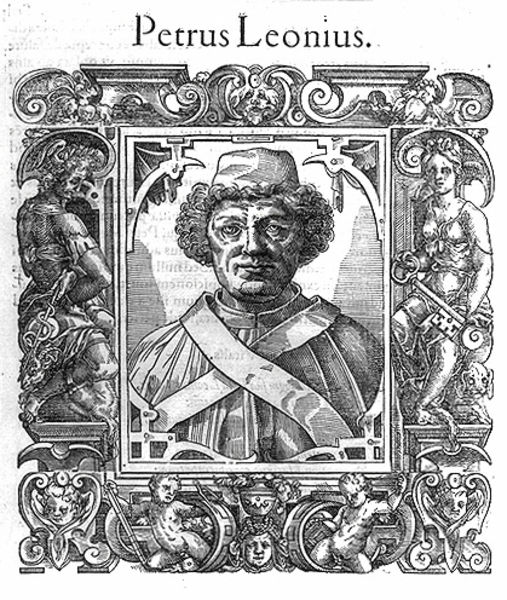
Titel: Bildnis des Pietro Leoni
Künstler: Tobias Stimmer
Institution: (Seriendruck)
Schlagwörter: kopf, mann, frau, hut, mund, nase, schwarz, stirn, weiss, zeichnung, gürtel, muster, schleife, gesichter, kappe, mütze, augen, falten, gesicht, rahmen, bild, bildnis, portrait, porträt, gitter, kirche, auge, haare, kelch, mantel, brustbild, frontal, kinn, locken, renaissance, kinder, engel, ranken, schärpe, relief, holzschnitt, wangen, bilderrahmen, stab, grafik, rand, figuren, papst, ornamente, verzierung, kreuz, umrahmung, druck, schwarzweiss, radierung, stich, schwert, schlange, medizin, allegorie, wappen, linoleum, negativ, schnörkel, voluten, löwe, fresko, schlüssel, schnecken, putten, kupferstich, putti, petrus, puten, seriendruck, würdenträger, rollwerk, portrit, leonius, petrus leonius, petrus leonius., petrus lieonius, eskulabstab, eskulastab, eskula